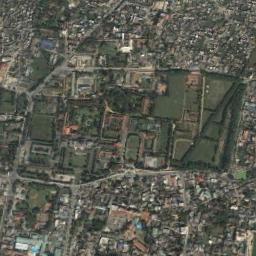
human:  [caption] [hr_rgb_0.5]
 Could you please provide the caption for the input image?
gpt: The palace is on the grass surrounded by buildings and trees .

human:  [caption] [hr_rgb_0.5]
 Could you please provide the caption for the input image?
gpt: The palace with some lawns is surrounded by lots of other buildings .

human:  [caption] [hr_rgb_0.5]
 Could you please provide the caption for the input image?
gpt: There are four trapezoidal lawns in front of the palace .

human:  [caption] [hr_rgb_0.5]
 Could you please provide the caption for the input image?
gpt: There are many buildings and some green lawns beside the palace .

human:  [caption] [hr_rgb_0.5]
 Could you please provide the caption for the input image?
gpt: Many buildings of different shapes and trees are beside the palace .